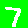
Digit: 7